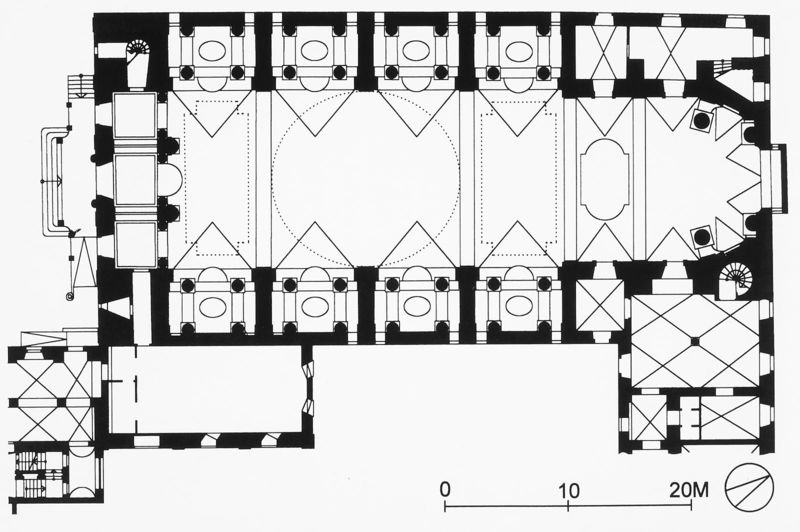
Titel: Universitätskirche (Jesuitenkirche)
Künstler: Andrea Pozzo
Standort: Wien, Universitätskirche (Jesuitenkirche) (EU - AUT)
Schlagwörter: fenster, tür, gebäude, architektur, kirche, turm, kuppel, treppe, treppen, eingang, gang, schwarzweiß, altar, christus, chor, plan, rampe, osten, grundriss, maßstab, bauplan, gotteshaus, nordpfeil, 40 meter